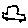
Label: car